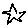
Label: star